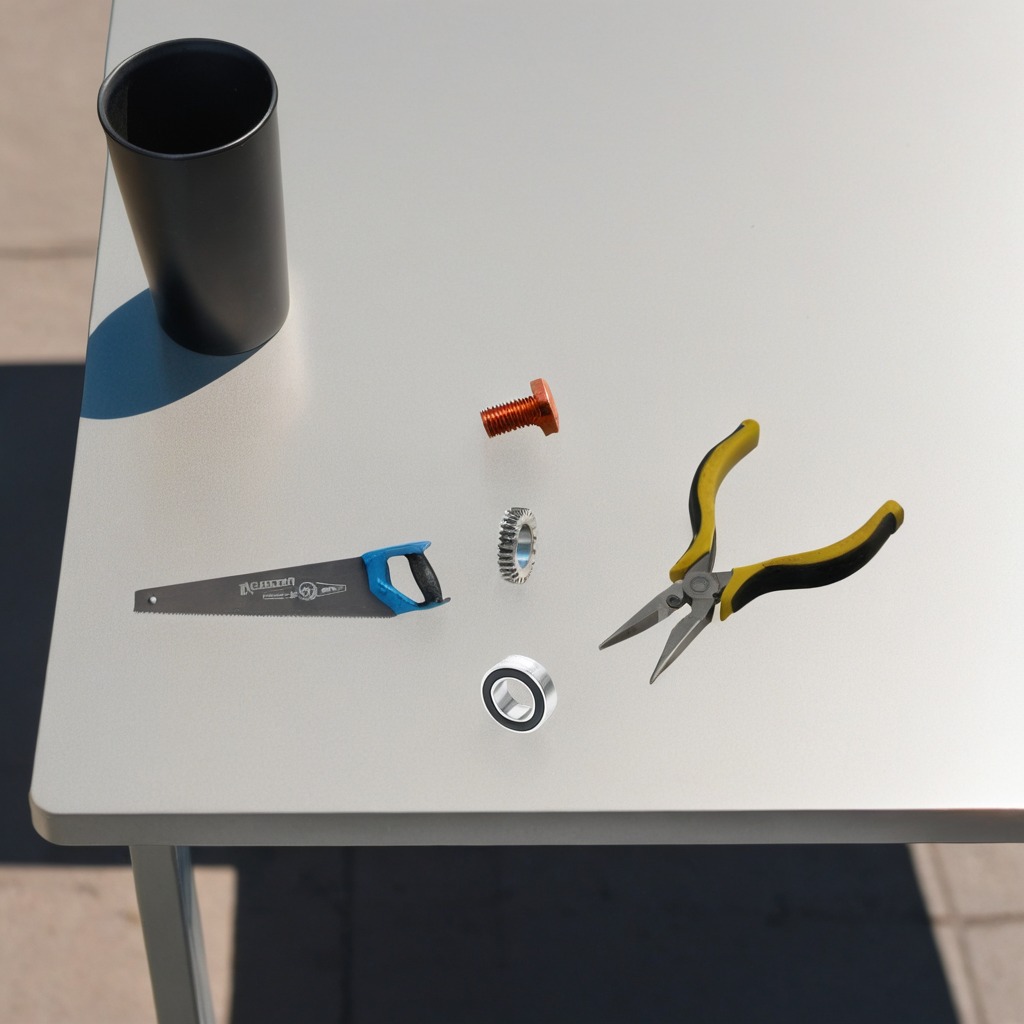
A ball bearing, a steel gear with teeth, a machine screw, pliers, and a handheld metal saw are lying on the table.